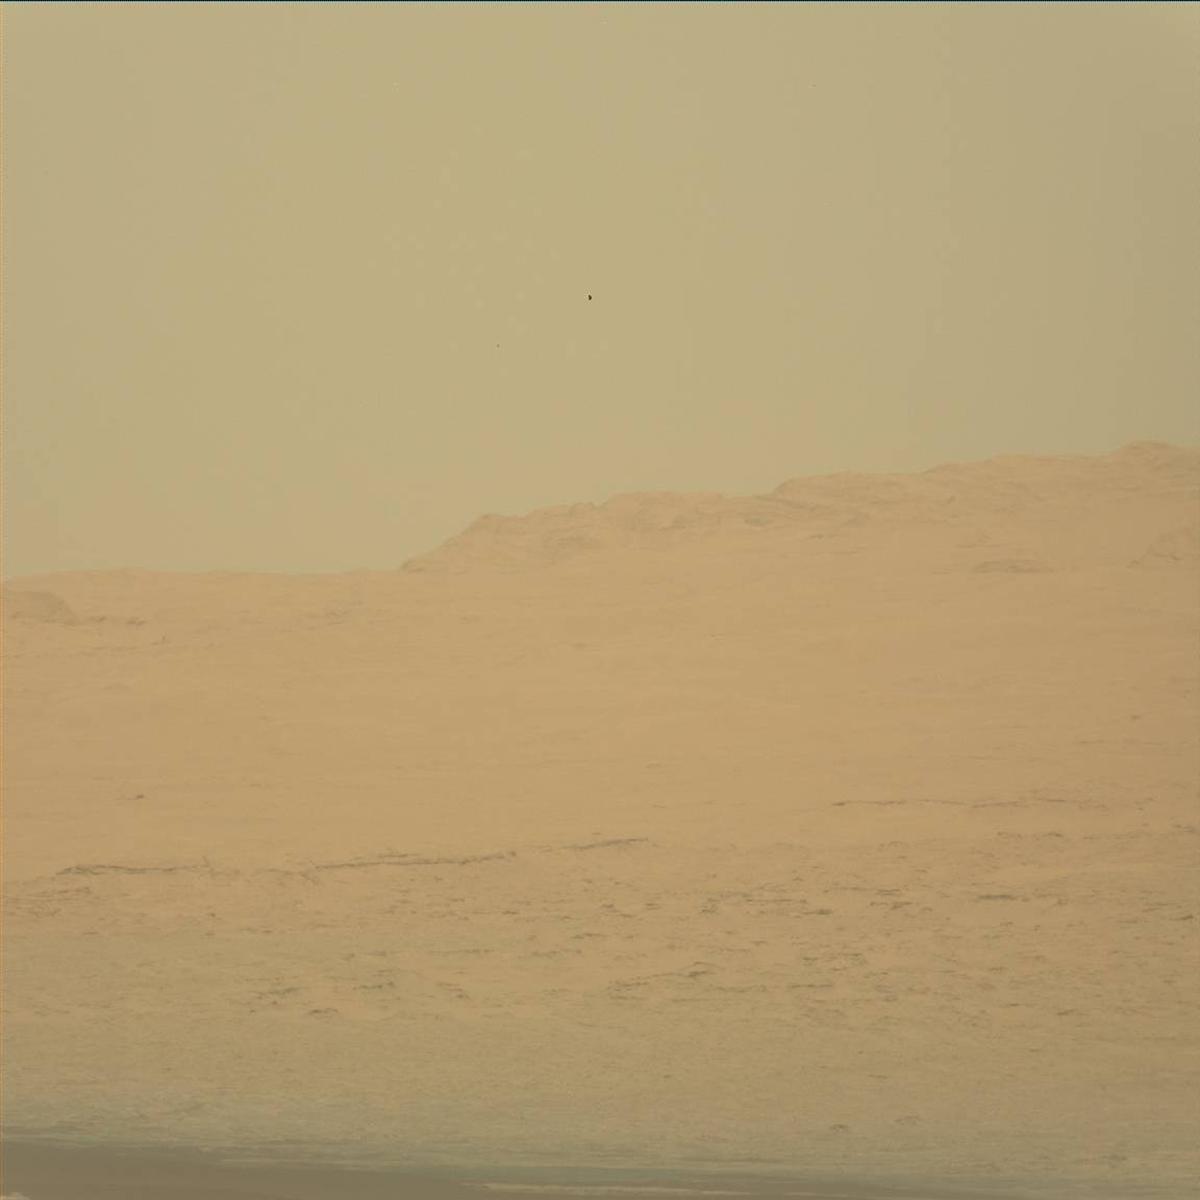
Terrain classes present: Ridge, Sky